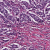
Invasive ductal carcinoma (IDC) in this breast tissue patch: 1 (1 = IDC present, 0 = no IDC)